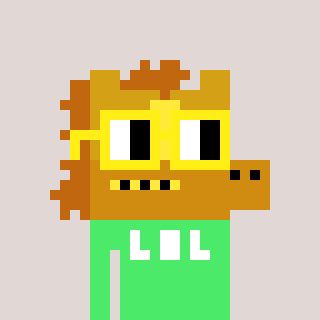
a pixel art character with square yellow glasses, a yellow horse-shaped head and a teal-colored body on a warm background